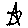
Label: star